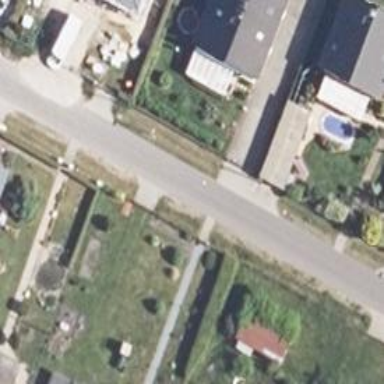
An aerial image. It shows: Residential road with asphalt surface.